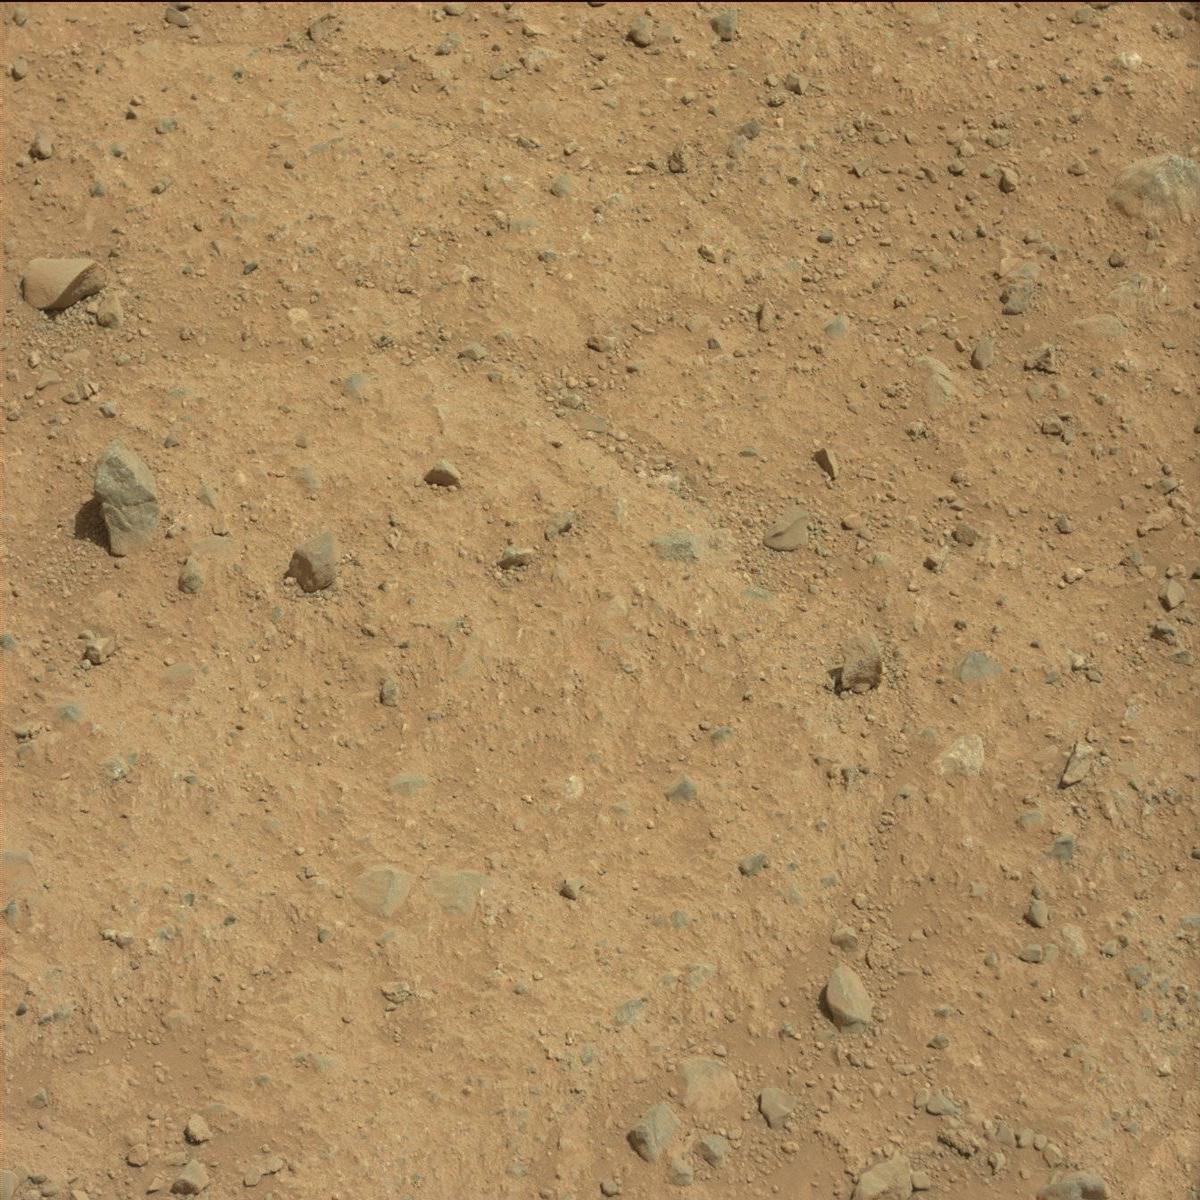
Terrain classes present: Bedrock, Rock, Sand / Soil